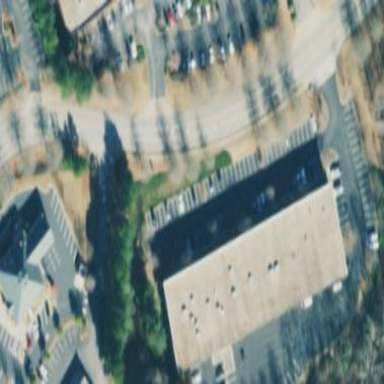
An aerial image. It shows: Parking area.